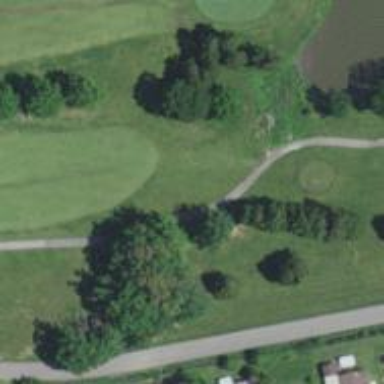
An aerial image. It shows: Pathway for golfing.